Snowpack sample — Buffalo Mountain, Silverthorne, Colorado, USA (1/25/25, 10:11 AM MST)
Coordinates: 39.6222, -106.1139
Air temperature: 22 °F
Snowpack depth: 110 cm
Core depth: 30 cm
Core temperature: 42.8 °F
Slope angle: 12°, slope face: 102°
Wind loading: high
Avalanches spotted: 0
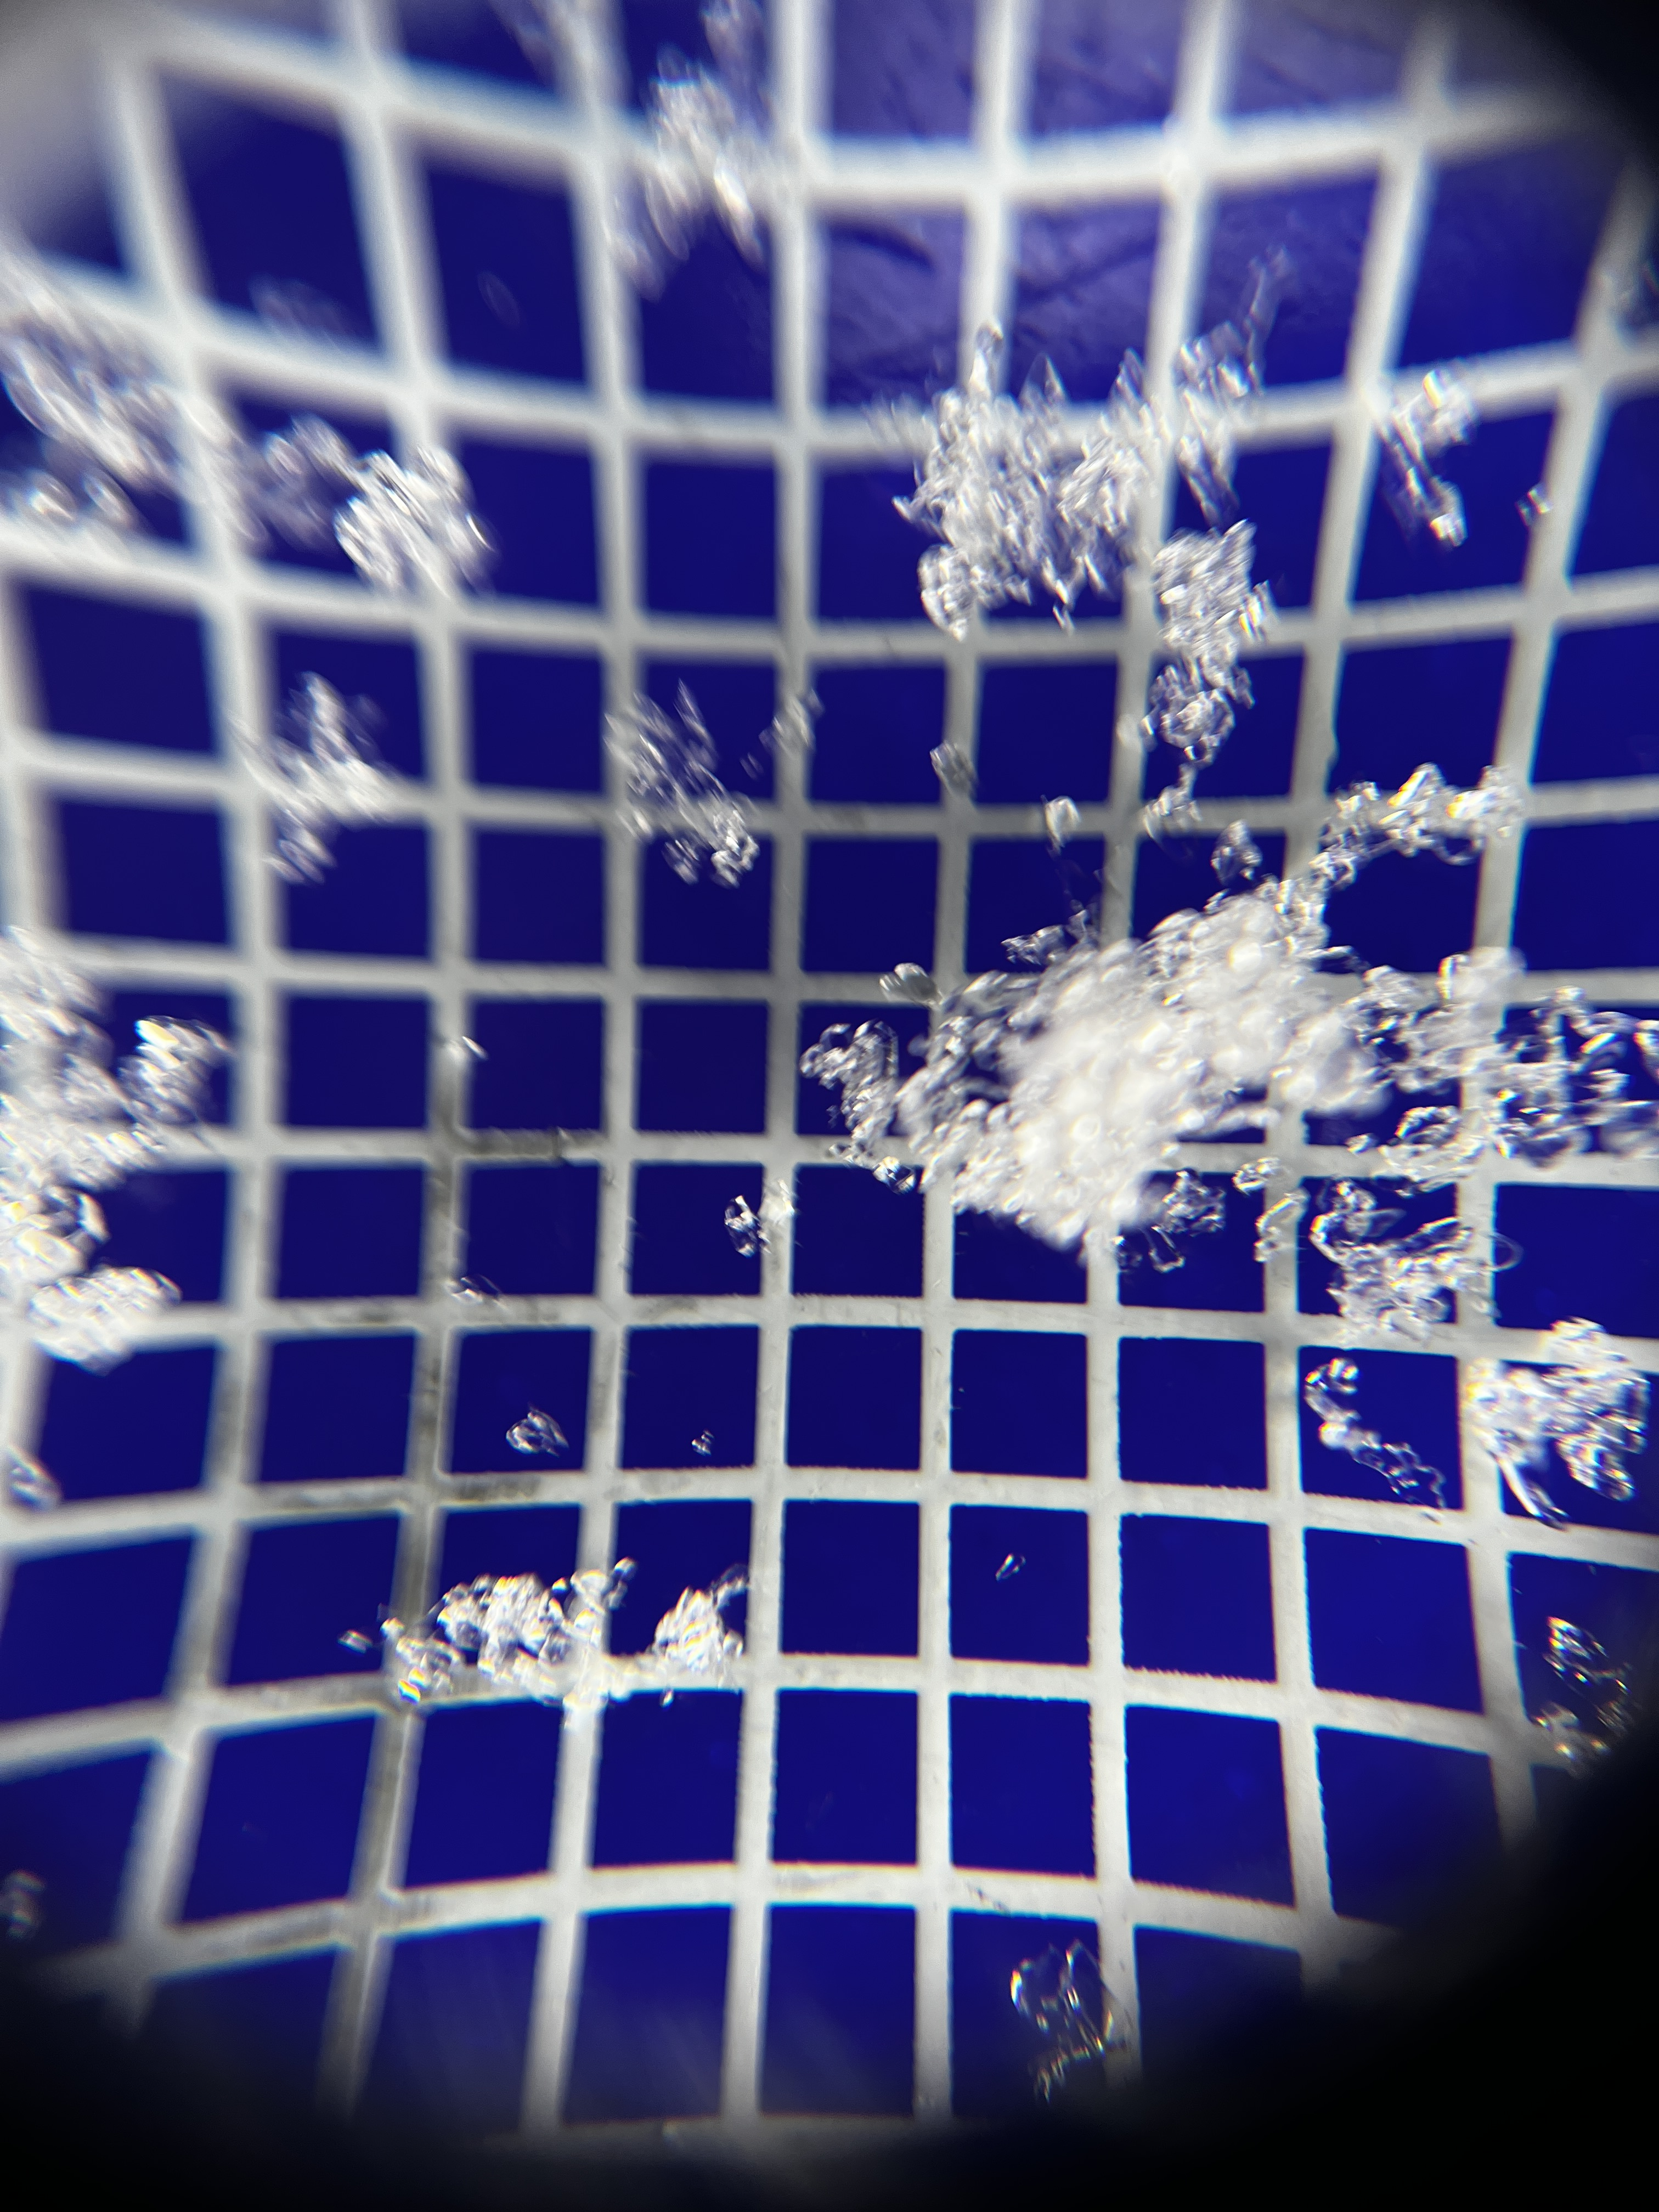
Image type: magnified_profile
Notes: No avalanches nearby, collected on the outskirts of a fire break 15 meters from the treeline, on way to Buffalo and Red Mountain